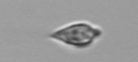
Label: Oxytoxum